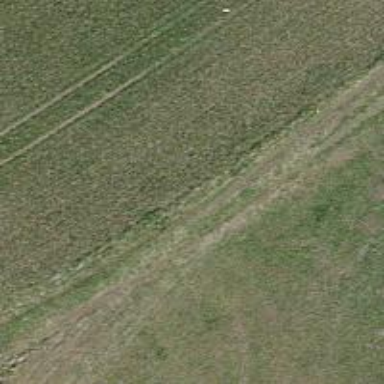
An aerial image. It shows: Track with very rough surface.